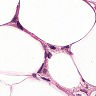
Metastatic tissue present: yes